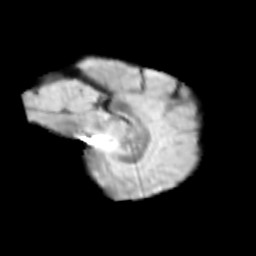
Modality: T2w
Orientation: sagittal
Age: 10
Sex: female
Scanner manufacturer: siemens
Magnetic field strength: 3 T
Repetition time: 3.8 s
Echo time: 0.07 s